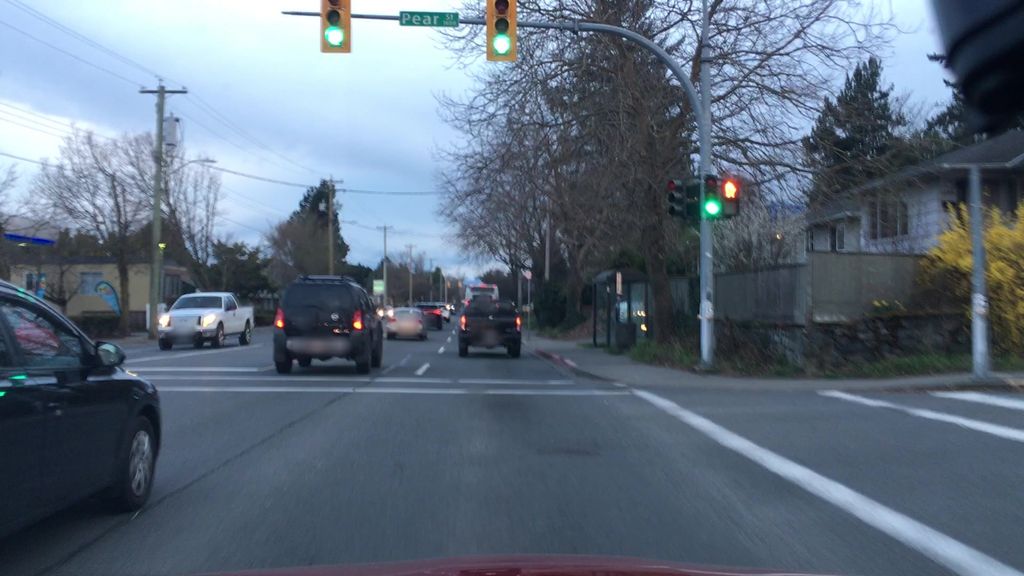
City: victoria